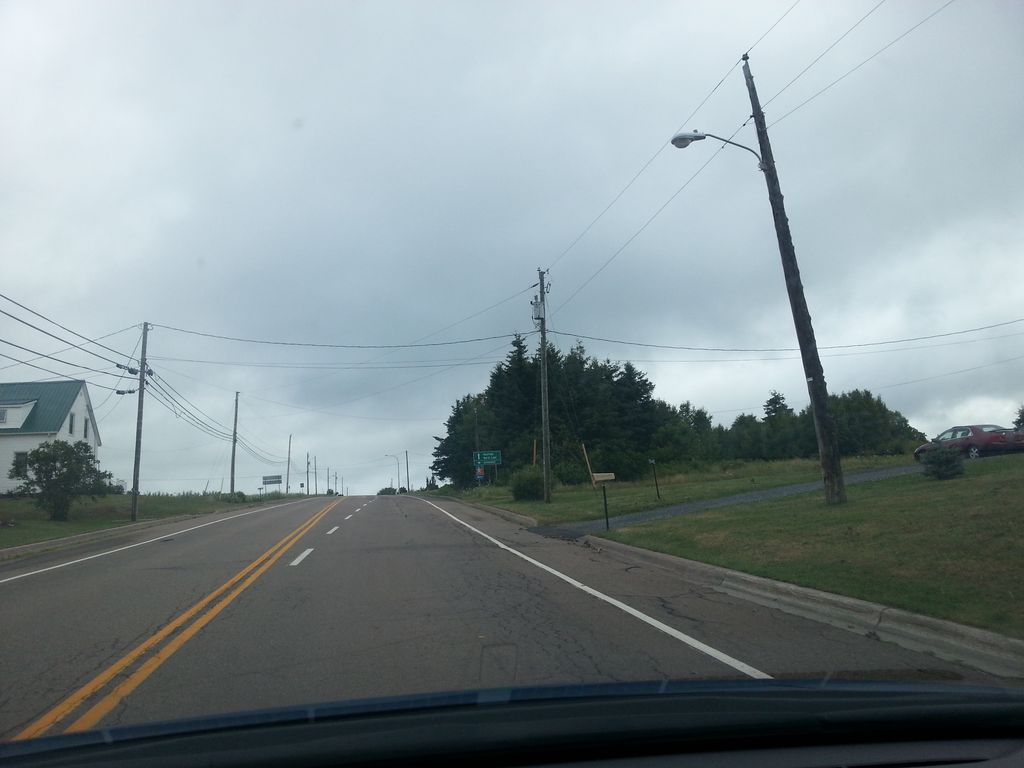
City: charlottetown